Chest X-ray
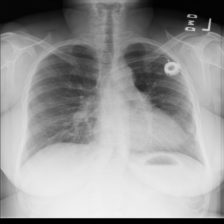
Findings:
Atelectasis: negative
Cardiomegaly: negative
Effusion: negative
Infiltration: negative
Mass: negative
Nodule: negative
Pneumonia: negative
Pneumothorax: negative
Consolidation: negative
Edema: negative
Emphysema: negative
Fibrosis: negative
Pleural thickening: negative
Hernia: negative